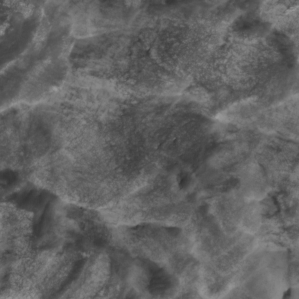
Label: non_frost